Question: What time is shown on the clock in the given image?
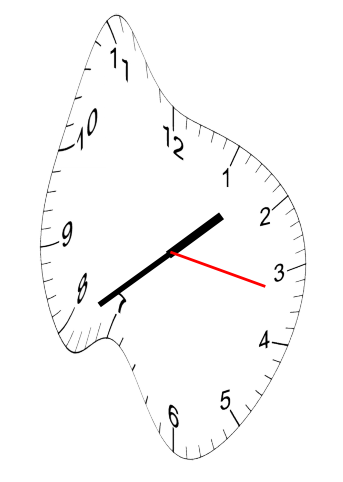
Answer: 01:39:17